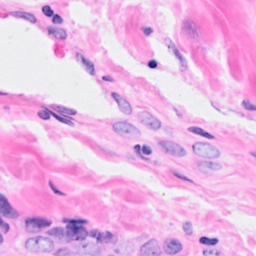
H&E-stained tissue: Breast